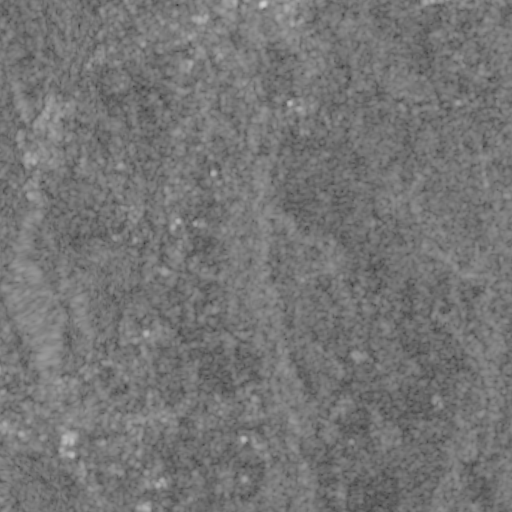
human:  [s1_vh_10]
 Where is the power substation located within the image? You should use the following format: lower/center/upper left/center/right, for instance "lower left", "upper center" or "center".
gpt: The power substation is located in the center left of the image.
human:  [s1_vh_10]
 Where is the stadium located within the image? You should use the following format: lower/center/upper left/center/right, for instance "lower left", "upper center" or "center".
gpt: The stadium is located in the upper left of the image.
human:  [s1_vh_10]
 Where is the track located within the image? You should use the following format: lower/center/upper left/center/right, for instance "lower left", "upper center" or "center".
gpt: The track is located in the upper center of the image.
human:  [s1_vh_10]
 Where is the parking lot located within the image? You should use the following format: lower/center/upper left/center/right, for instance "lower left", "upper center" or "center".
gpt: There is no parking lot in the image.

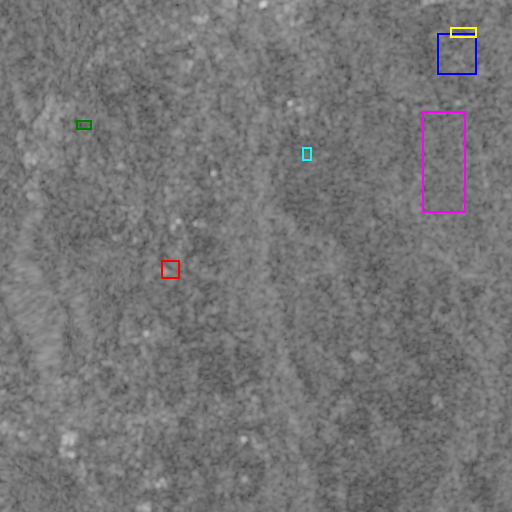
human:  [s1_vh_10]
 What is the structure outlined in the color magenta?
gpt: The structure outlined in magenta is a crop field.
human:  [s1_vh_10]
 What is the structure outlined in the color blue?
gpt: The structure outlined in blue is a park.
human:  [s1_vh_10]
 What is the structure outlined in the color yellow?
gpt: The structure outlined in yellow is a parking lot.
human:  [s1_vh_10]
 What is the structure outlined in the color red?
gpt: The structure outlined in red is a power substation.
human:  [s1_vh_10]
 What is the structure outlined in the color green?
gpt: The structure outlined in green is a stadium.
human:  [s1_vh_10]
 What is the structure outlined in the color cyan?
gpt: The structure outlined in cyan is a track.
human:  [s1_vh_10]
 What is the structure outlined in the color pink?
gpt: There is no pink outline.